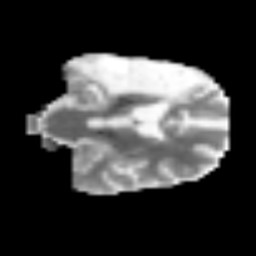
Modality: MD
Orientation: coronal
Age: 56
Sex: male
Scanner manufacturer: siemens
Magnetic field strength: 3 T
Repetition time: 3.2 s
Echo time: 0.081 s